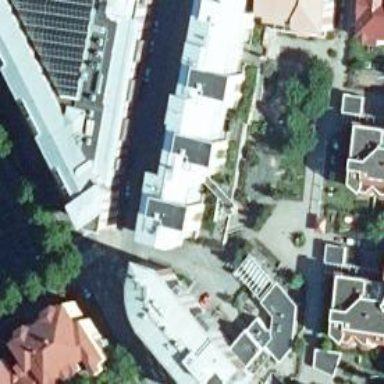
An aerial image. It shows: Metal-roofed apartment building.